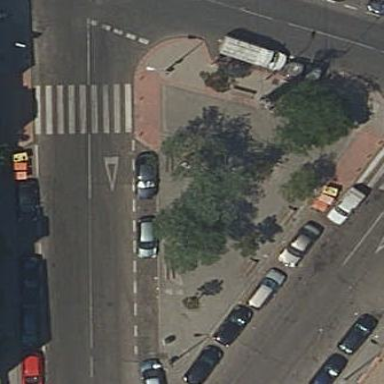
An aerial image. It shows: Kerb barrier.